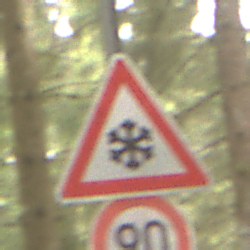
Verkehrszeichen: SchneeOderEisglaette
Zusatzzeichen unten: Geschwindigkeit90
Umgebung: Outdoor, Nature
Tageszeit: MorningAfternoon
Wetter: Overcast
Licht: Natural
Jahreszeit: Winter
Kontrast: LowContrast